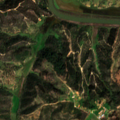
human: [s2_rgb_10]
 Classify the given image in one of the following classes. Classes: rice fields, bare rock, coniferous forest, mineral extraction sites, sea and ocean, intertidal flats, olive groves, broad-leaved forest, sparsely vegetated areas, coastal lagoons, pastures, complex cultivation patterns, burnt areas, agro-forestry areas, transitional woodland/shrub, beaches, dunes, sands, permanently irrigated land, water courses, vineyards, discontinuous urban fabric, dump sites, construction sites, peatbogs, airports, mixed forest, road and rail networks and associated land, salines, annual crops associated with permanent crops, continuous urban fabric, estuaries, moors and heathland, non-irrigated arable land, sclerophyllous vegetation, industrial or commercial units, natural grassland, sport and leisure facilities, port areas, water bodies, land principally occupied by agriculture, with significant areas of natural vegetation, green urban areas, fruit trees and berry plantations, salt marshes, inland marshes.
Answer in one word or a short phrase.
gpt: non-irrigated arable land, permanently irrigated land, agro-forestry areas, broad-leaved forest, transitional woodland/shrub